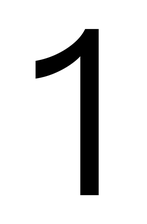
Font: InstrumentSans_Regular